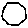
Label: hexagon